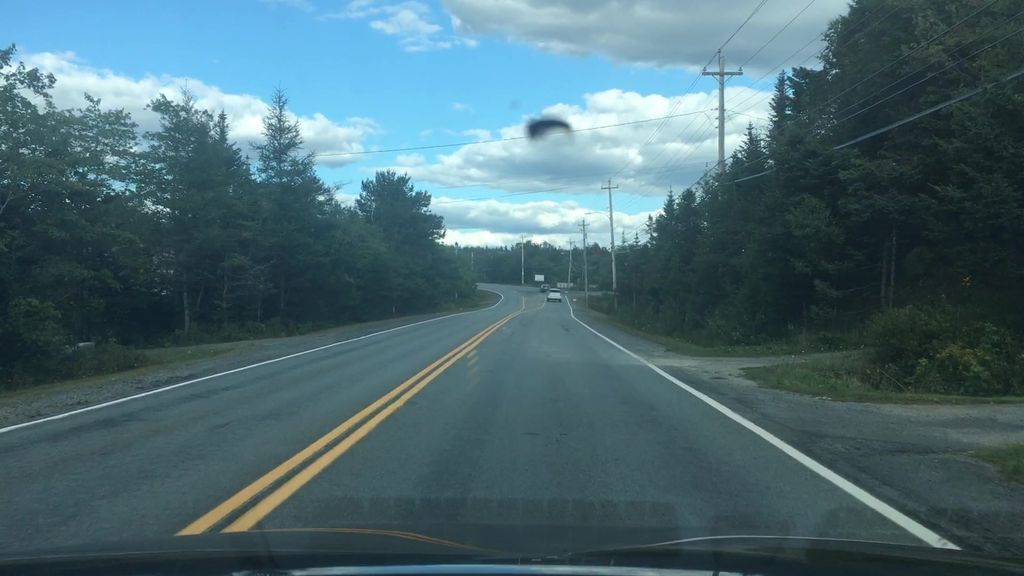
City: halifax